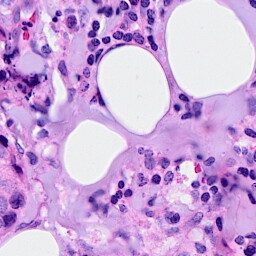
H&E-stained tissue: Breast